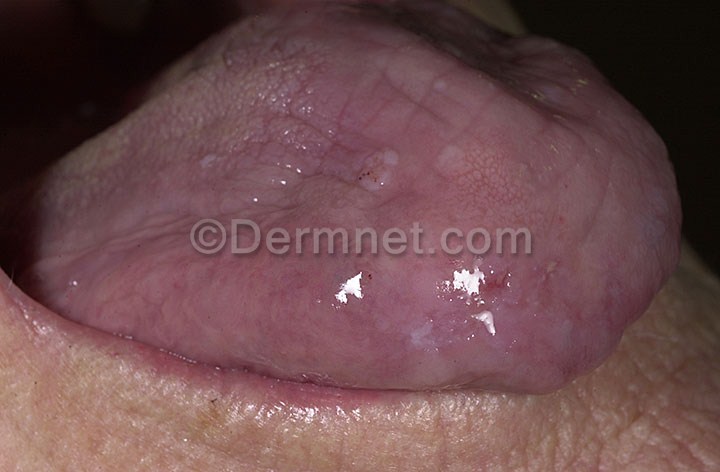
Disease: Psoriasis pictures Lichen Planus and related diseases